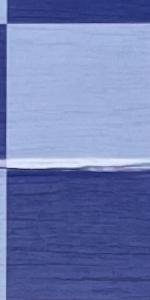
Label: Empty